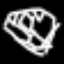
Label: diamond